Question: I am new to React and Express. I had created client side on port 8080 with route:
'''
import React, { Component } from 'react';
export default class Site3 extends Component {
componentDidMount() {
console.log('FETCHING');
fetch('http://localhost:3000/site3', {
method: "GET"
})
.then(res => {
res.json();
})
.then(result => {
console.log(result);
console.log('Finished fetching');
});
}
render() {
return content;
}
}
'''
and server side on port 3000:
'''
const express = require("express");
require("dotenv").config();
const app = express();
const data = [
{ id: "tt0110357", name: "The Lion King", genre: "animation" },
{ id: "tt0068646", name: "The Godfather", genre: "crime" },
{ id: "tt0468569", name: "The Dark Knight", genre: "action" }
];
app.get("/site3", (req, res) => {
console.log("RESPONDING");
res.send(data);
});
// Port 3000
app.listen(process.env.PORT, () =>
console.log('Service 2 listening on port ${process.env.PORT}!')
);
'''
After starting both React and Express server, I went to the .
The Express server had the request from the client, printed 'RESPONDING' and sent a JSON data back to React.
But the React cannot get the JSON data and return to 'undefined' object.

How do I solve this?
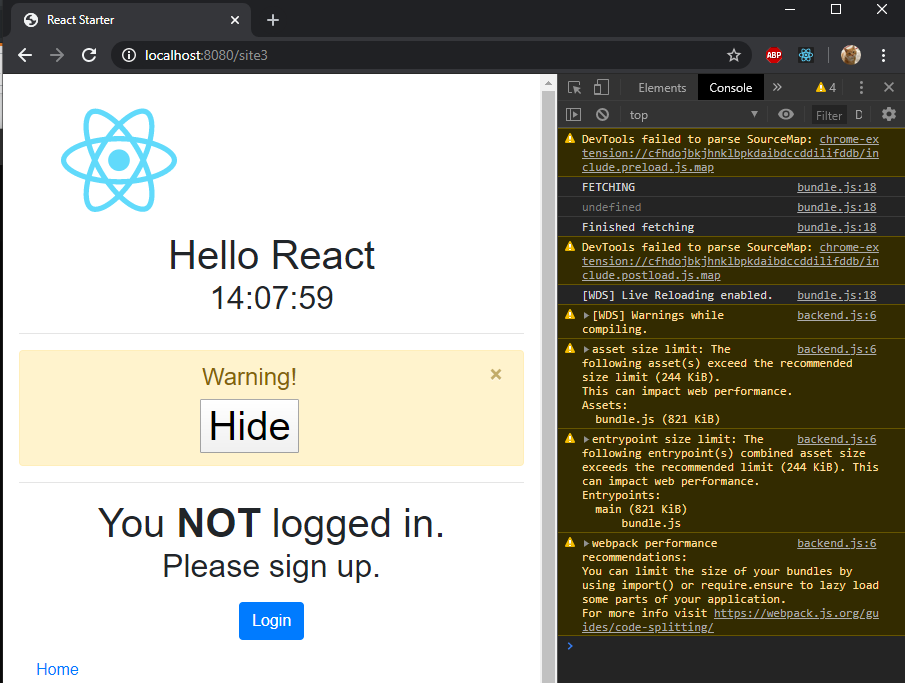
Answer: return statement is missing in the res.json() call.
'''
componentDidMount() {
console.log('FETCHING');
fetch('http://localhost:3000/site3', {
method: "GET"
})
.then(res => {
return res.json();
})
.then(result => {
console.log(result);
console.log('Finished fetching');
});
}
'''